Question: My table has decimal values. My question is how to convert all decimal values after 2 digit decimal point.
Example:
1)My table column value is 11.9 and 6.0. how convert to this format 11.90 and 06.00
2)1045.7 to 1045.70

i am using django to display the value .my html table code using this format than how to convert tofixed
'''
<table class="table table-striped table-condensed table-bordered " id="child_table">
<thead class="btn-primary" >
<tr>
<th >Year</th>
<th >Estimated Mid-Year-Population</th>
<th colspan="3" >Infanticide</th>
<th colspan="3" >Murder</th>
<th colspan="3" >Rape</th>
<th colspan="3" >Kidnapping & Abduction</th>
<th colspan="3" >Abetment Of Suicide</th>
<th colspan="3" >Child Marriage Restraint Act</th>
<th colspan="3" >Other Crimes</th>
</tr>
</thead>
'''
'''
<td></td>
<th></th>
<th>(I)ncidance</th>
<th>(R)ate</th>
<th>%</th>
<th>I</th>
<th>R</th>
<th>%</th>
<th>I</th>
<th>R</th>
<th>%</th>
<th>I</th>
<th>R</th>
<th>%</th>
<th>I</th>
<th>R</th>
<th>%</th>
<th>I</th>
<th>R</th>
<th>%</th>
<th>I</th>
<th>R</th>
<th>%</th>
</tr>
'''
'''
<tbody id="crimec">
{% for query_all in crime_filter %}
<tr id="crime_child">
<td>{{ query_all.year}}</td>
<td>{{ query_all.mid_year_population }}</td>
<td>{{ query_all.infanticide_incidence }}</td>
{% if query_all.infanticide_rate > 0 %}
<td>{{ query_all.infanticide_rate }}</td>
{% else %}
<td> </td>
{% endif %}
<td>{{ query_all.infanticide_percentage }}</td>
<td>{{ query_all.murder_incidence }}</td>
<td>{{ query_all.murder_rate }}</td>
<td>{{ query_all.murder_percentage }}</td>
<td>{{ query_all.rape_incidence }}</td>
<td>{{ query_all.rape_rate }}</td>
<td>{{ query_all.rape_percentage }}</td>
<td>{{ query_all.kidnapping_abduction_i }}</td>
<td>{{ query_all.kidnapping_abduction_r }}</td>
<td>{{ query_all.kidnapping_abduction_p }}</td>
<td>{{ query_all.abetment_suicide_i }}</td>
{% if query_all.abetment_suicide_r > 0 %}
<td>{{ query_all.abetment_suicide_r }}</td>
{% else %}
<td> </td>
{% endif %}
<td>{{ query_all.abetment_suicide_p }}</td>
<td>{{ query_all.child_marriage_act_i }}</td>
{% if query_all.child_marriage_act_r > 0%}
<td>{{ query_all.child_marriage_act_r }}</td>
{% else %}
<td> </td>
{% endif %}
<td>{{ query_all.child_marriage_act_p }}</td>
<td>{{ query_all.total_i }}</td>
<td>{{ query_all.total_r }}</td>
<td>{{ query_all.total_p }}</td>
</tr>
{% endfor %}
</tbody>
</table>
'''
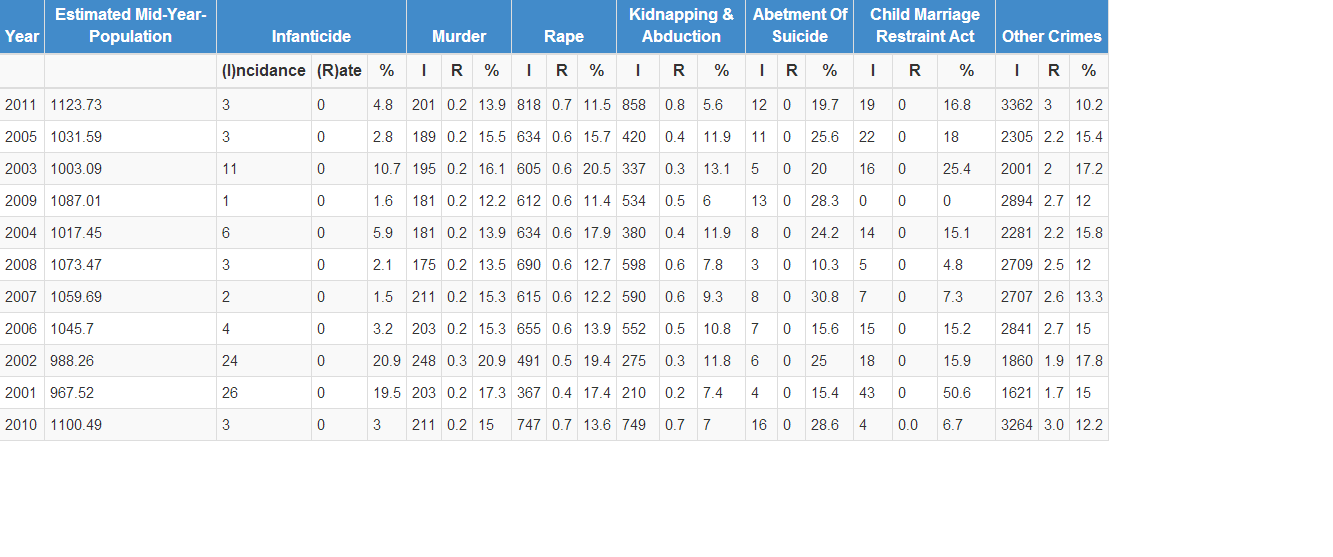
Answer: CODE:
'''
var val=6;
var precision=2;
val = val.toFixed(precision);
if( val < 10.00 )
val = "0"+val
alert(val)
'''
<URL>